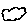
Label: cloud